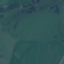
Land use / land cover class: Pasture